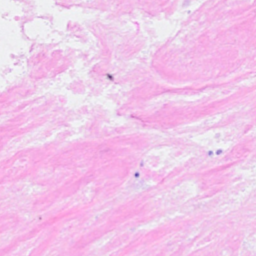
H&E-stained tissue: Breast